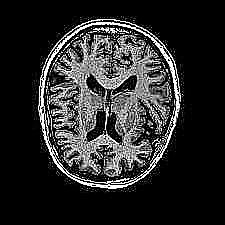
Label: notumor